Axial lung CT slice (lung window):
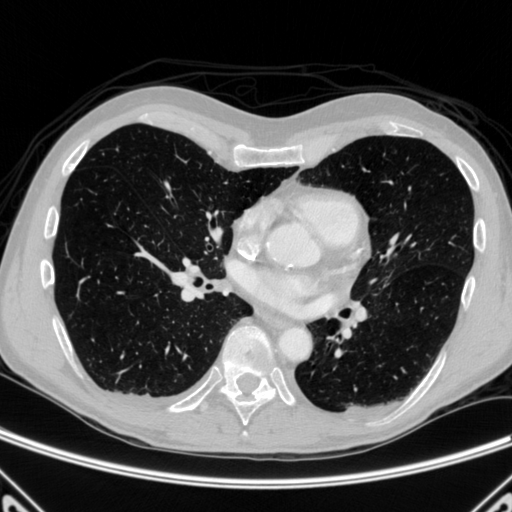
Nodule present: no